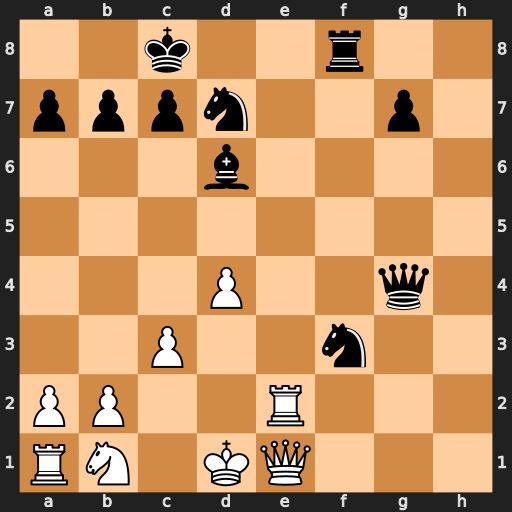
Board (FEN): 2k2r2/pppn2p1/3b4/8/3P2q1/2P2n2/PP2R3/RN1KQ3
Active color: w
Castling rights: -
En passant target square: -
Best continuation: Re8+ Rxe8 Qxe8#